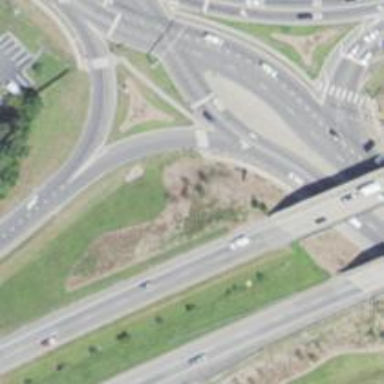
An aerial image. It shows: Motorway link at Diverging Diamond Interchange (DDI).